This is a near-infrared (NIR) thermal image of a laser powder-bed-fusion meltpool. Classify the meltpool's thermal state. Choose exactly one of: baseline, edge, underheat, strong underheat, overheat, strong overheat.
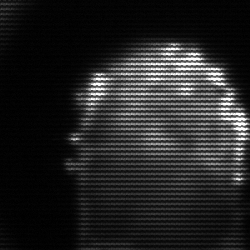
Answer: baseline